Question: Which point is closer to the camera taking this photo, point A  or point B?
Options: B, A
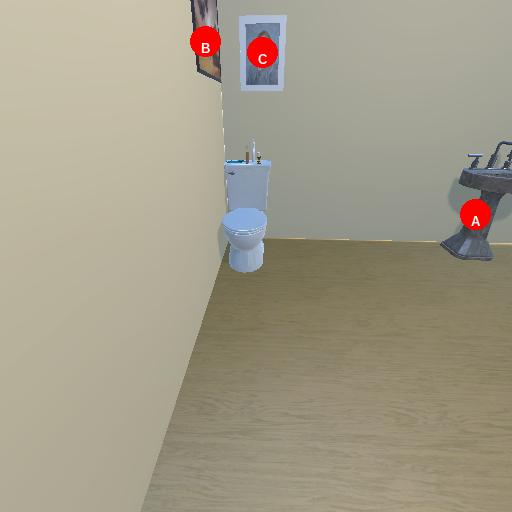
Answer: B